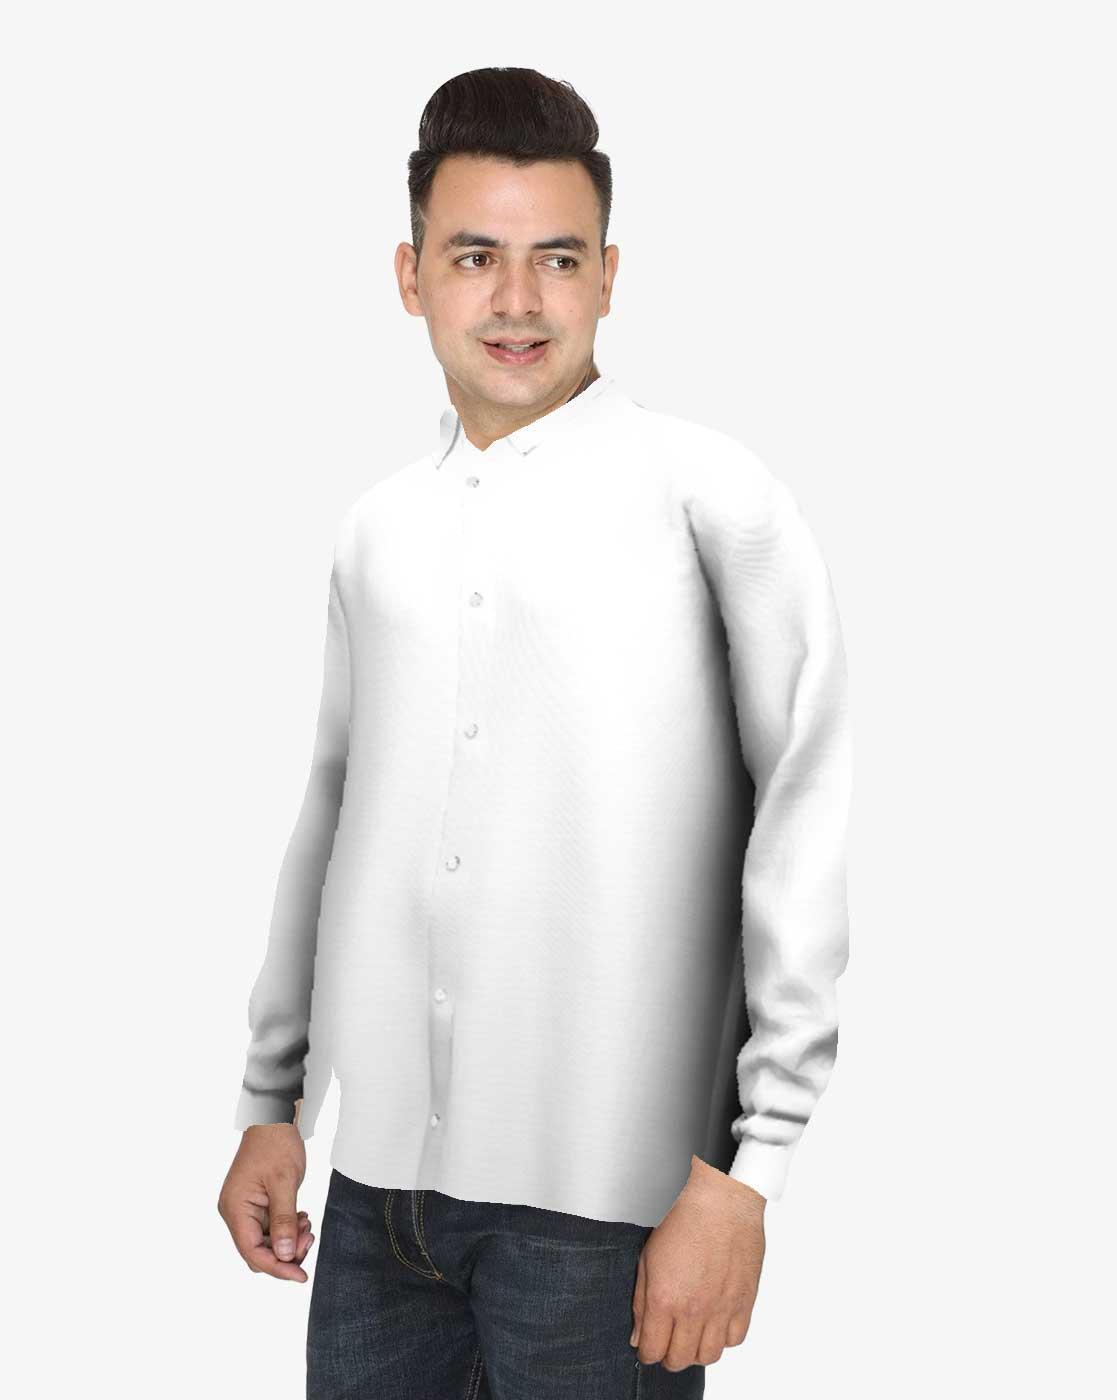
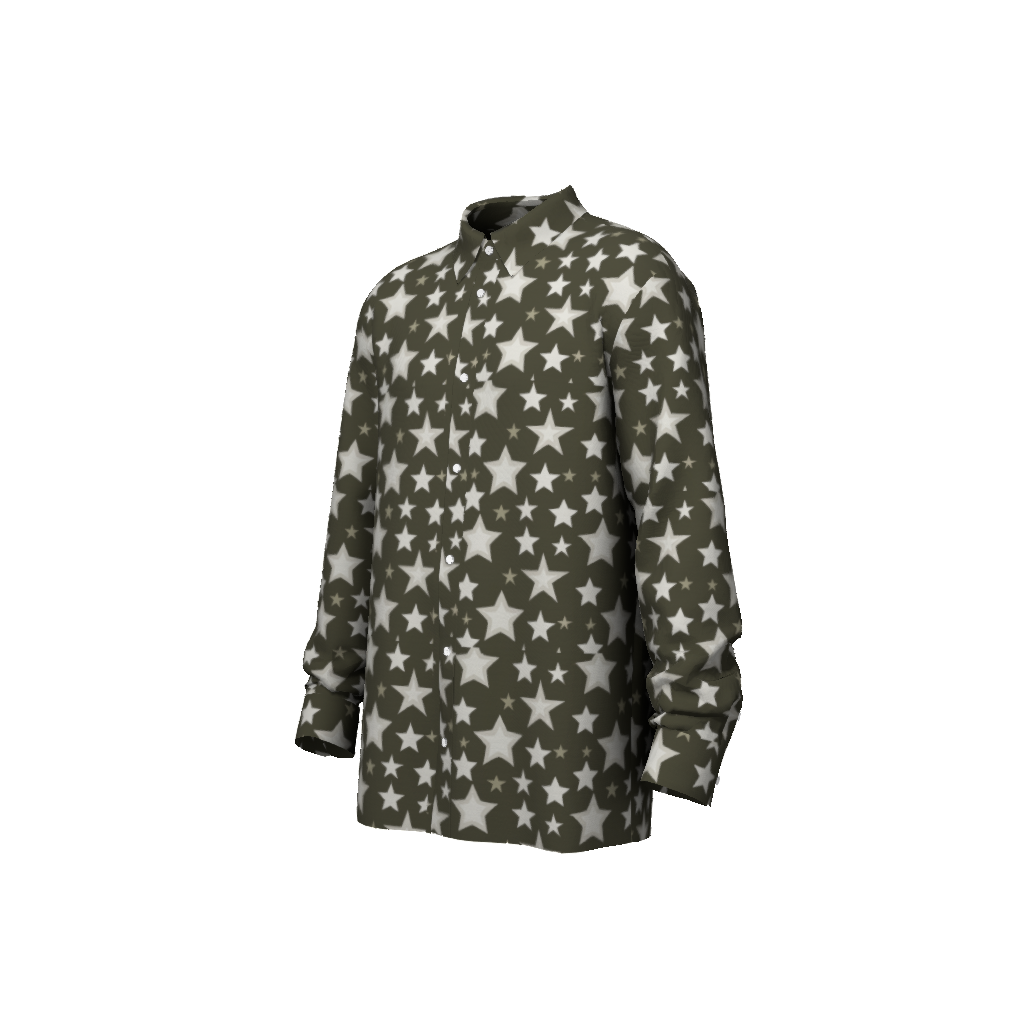
Clothing description: white long sleeve button up tee